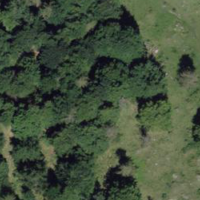
EUNIS habitat code: 43
Species observed at this site:
Fagus sylvatica
Saponaria ocymoides